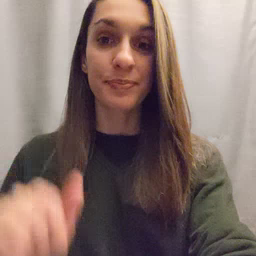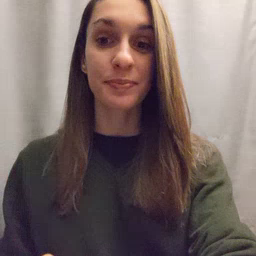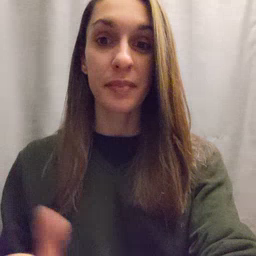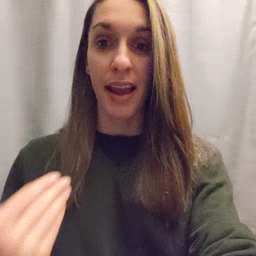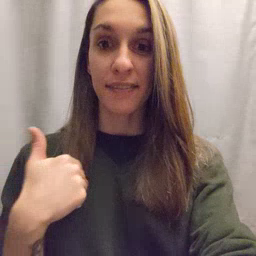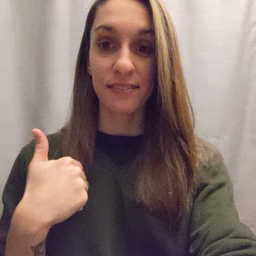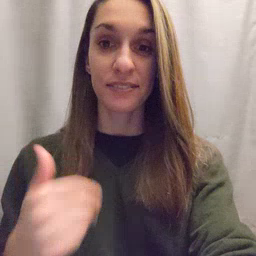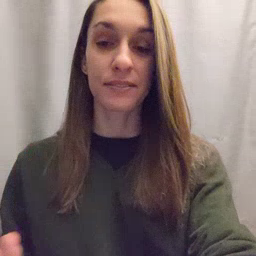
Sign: have